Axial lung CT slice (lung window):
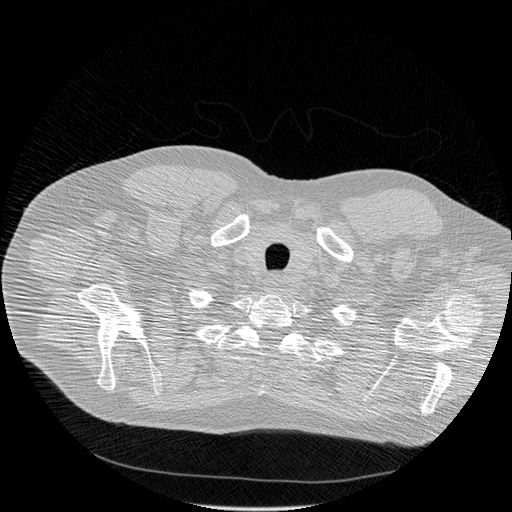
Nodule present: no